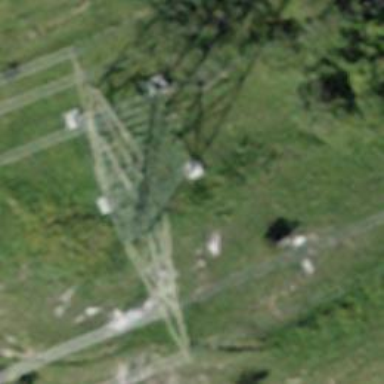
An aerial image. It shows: Towering power structure.